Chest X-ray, AP view. Patient: 65 years old, sex M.
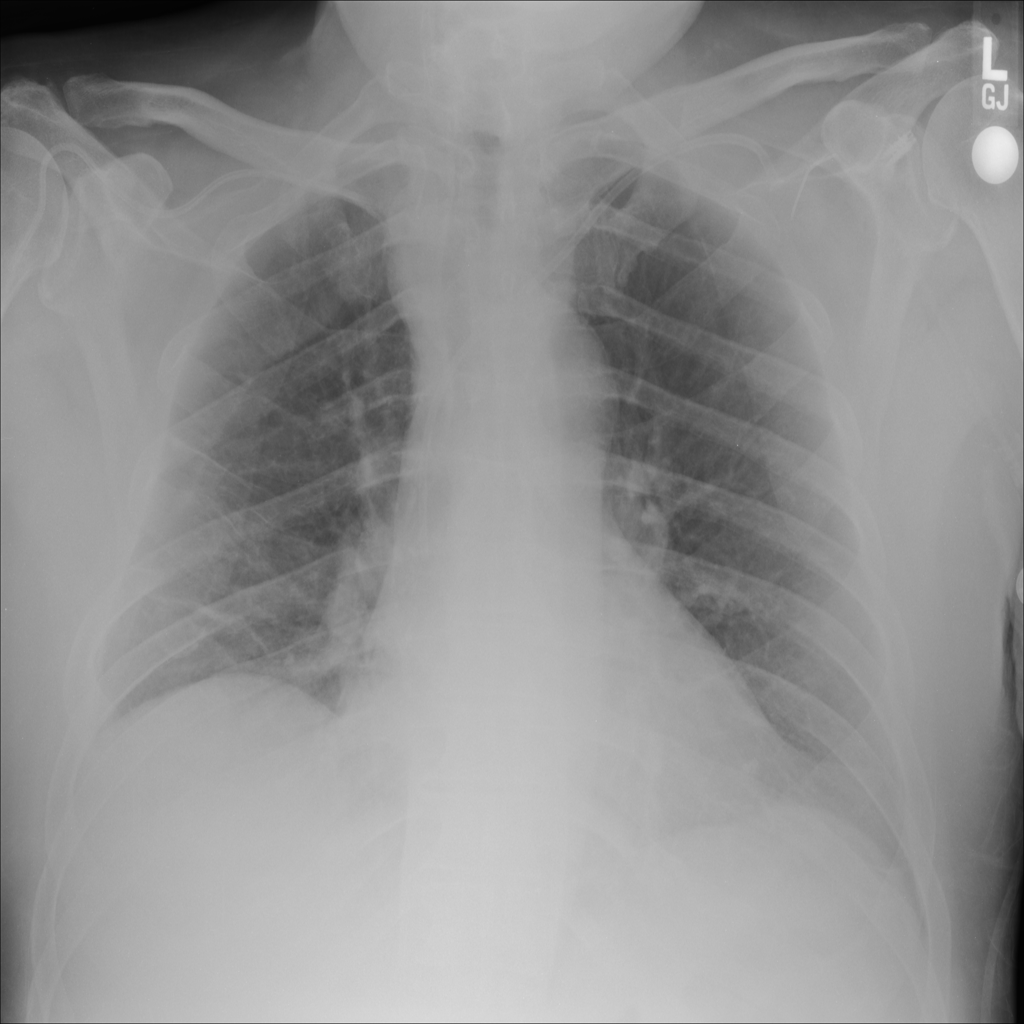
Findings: No Finding